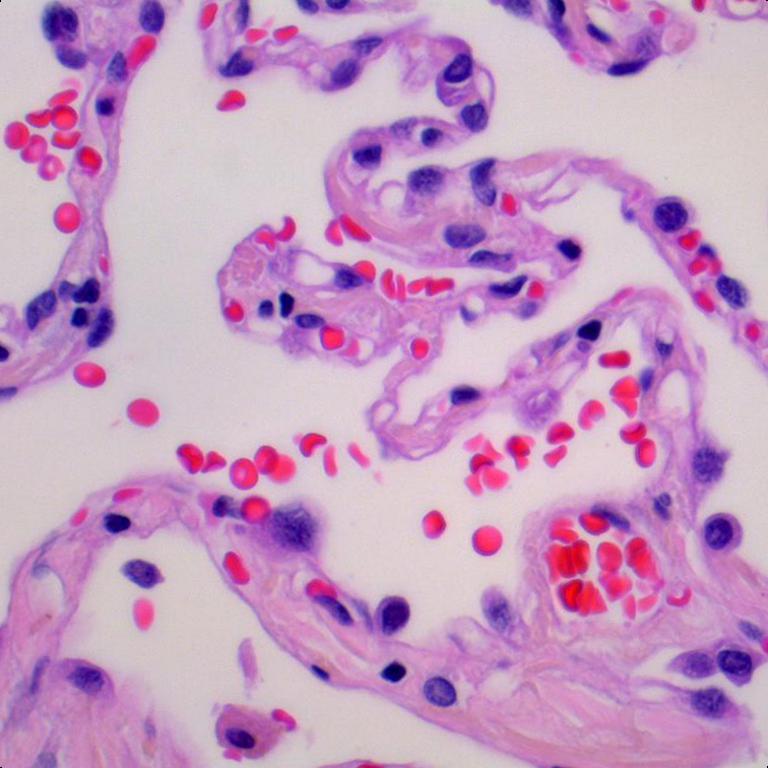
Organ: lung
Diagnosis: benign